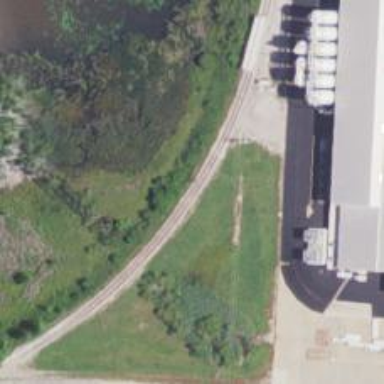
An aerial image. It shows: Rail spur service.